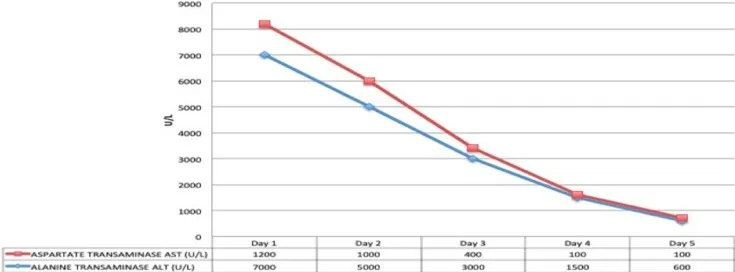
Trend of liver function markers (Day 1-5).
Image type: pathology (immunostaining)